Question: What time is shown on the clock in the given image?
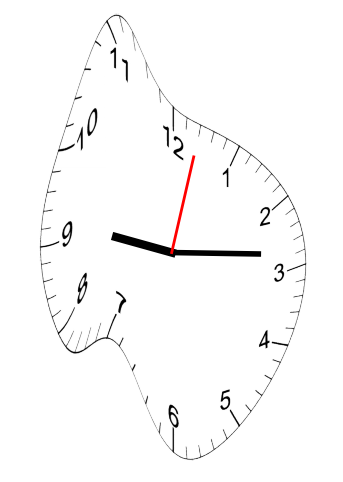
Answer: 09:14:02